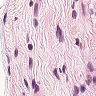
Metastatic tissue present: no